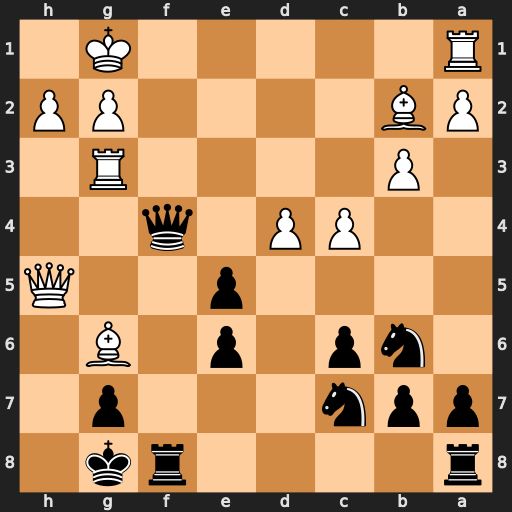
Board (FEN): r4rk1/ppn3p1/1np1p1B1/4p2Q/2PP1q2/1P4R1/PB4PP/R5K1
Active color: b
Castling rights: -
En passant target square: -
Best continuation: Qf2+ Kh1 Qf1+ Rxf1 Rxf1#